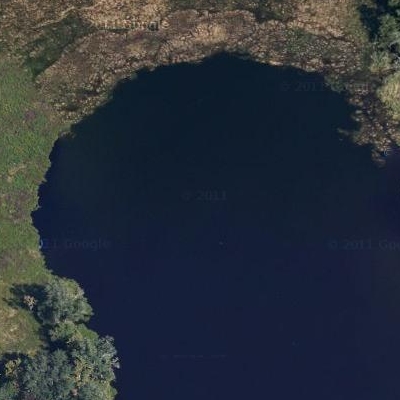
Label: dRiverLake